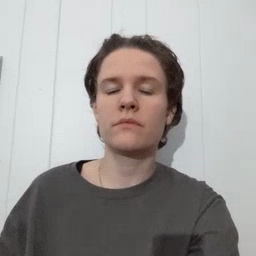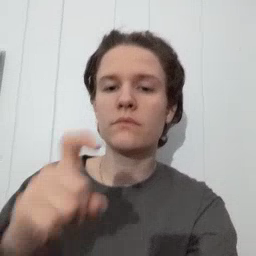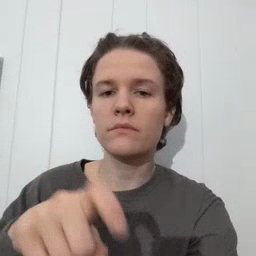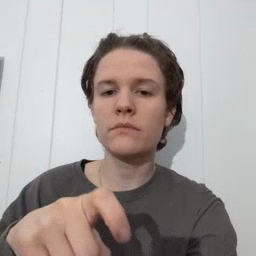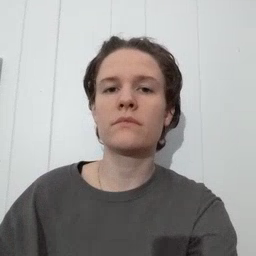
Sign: time